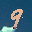
Label: 9